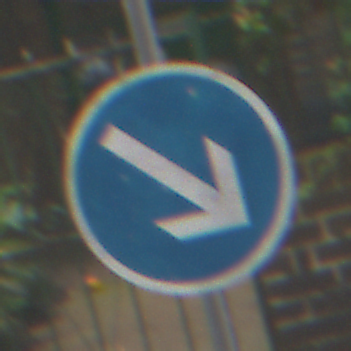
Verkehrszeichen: VorgeschriebeneVorbeifahrtRechts
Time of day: MorningAfternoon
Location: Outdoor (Urban)
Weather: Overcast
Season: NotSpecified
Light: Natural